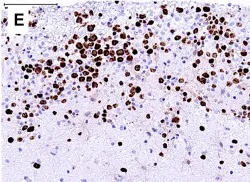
Brain biopsy (E) Ki67 stains the nuclei of most large cells.
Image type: pathology (fish)